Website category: university
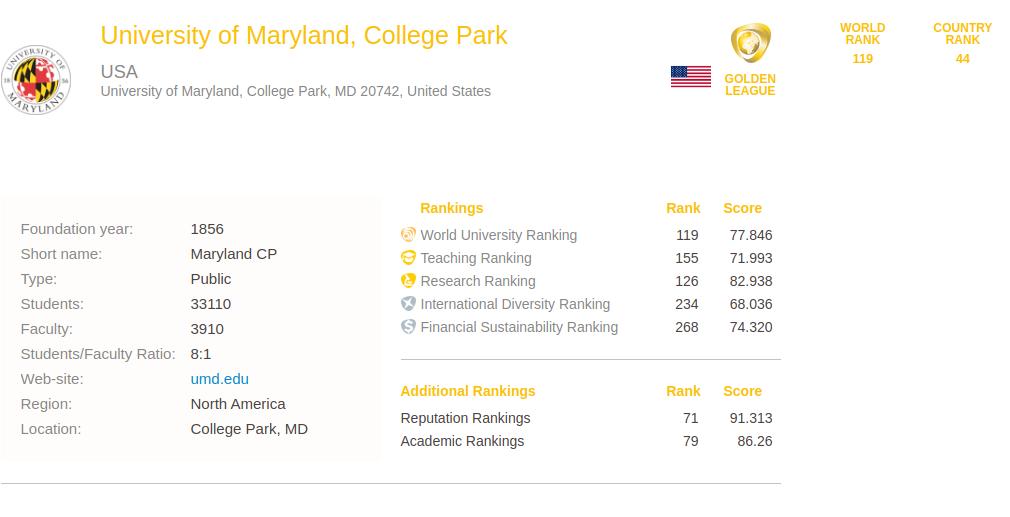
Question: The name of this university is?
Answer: University of Maryland, College Park

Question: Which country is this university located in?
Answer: USA

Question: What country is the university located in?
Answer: USA

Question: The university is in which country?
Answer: USA

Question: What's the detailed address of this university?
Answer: University of Maryland, College Park, MD 20742, United States

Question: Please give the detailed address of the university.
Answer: University of Maryland, College Park, MD 20742, United States

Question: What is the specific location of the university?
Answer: University of Maryland, College Park, MD 20742, United States

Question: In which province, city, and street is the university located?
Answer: University of Maryland, College Park, MD 20742, United States

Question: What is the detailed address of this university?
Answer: University of Maryland, College Park, MD 20742, United States

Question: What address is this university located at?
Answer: University of Maryland, College Park, MD 20742, United States

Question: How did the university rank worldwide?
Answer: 119

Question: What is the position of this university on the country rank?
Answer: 44

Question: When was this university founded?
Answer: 1856

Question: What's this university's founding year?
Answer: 1856

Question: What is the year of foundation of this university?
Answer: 1856

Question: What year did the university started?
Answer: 1856

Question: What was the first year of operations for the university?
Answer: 1856

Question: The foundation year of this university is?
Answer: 1856

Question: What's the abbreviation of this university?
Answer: Maryland CP

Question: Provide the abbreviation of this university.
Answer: Maryland CP

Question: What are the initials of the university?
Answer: Maryland CP

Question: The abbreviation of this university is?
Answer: Maryland CP

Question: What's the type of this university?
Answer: Public

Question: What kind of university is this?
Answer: Public

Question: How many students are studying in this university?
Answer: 33110

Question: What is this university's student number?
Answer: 33110

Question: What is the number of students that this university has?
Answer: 33110

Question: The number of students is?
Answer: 33110

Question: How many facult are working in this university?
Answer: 3910

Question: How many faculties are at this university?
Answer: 3910

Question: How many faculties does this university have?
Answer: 3910

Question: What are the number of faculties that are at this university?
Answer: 3910

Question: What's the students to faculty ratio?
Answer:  8 : 1

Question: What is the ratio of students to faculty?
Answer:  8 : 1

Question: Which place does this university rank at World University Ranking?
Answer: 119

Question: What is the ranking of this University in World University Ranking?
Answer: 119

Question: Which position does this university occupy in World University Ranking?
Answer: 119

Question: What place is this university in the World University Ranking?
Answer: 119

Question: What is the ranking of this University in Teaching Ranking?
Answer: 155

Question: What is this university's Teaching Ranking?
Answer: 155

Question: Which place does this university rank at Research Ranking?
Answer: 126

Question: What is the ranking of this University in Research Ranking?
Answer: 126

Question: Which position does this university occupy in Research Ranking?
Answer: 126

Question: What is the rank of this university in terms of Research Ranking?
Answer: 126

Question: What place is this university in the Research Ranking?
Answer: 126

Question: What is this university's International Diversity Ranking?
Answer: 234

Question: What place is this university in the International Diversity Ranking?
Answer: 234

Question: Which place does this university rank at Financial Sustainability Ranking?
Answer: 268

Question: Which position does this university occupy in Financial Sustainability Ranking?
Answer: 268

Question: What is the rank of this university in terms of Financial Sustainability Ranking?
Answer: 268

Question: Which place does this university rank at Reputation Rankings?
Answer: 71

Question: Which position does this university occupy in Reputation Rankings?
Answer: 71

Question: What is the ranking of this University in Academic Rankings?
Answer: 79

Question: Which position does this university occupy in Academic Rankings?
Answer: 79

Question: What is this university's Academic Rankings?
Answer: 79

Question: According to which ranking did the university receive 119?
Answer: World University Ranking

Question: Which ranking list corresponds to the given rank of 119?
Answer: World University Ranking

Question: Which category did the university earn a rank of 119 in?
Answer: World University Ranking

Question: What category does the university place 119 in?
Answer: World University Ranking

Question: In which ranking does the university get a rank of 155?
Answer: Teaching Ranking

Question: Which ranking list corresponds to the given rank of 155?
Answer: Teaching Ranking

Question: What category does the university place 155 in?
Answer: Teaching Ranking

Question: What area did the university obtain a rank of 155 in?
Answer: Teaching Ranking

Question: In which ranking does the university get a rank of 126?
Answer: Research Ranking